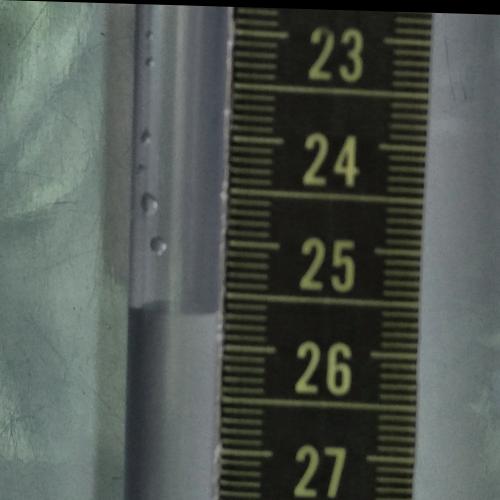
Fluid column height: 25.7 cm